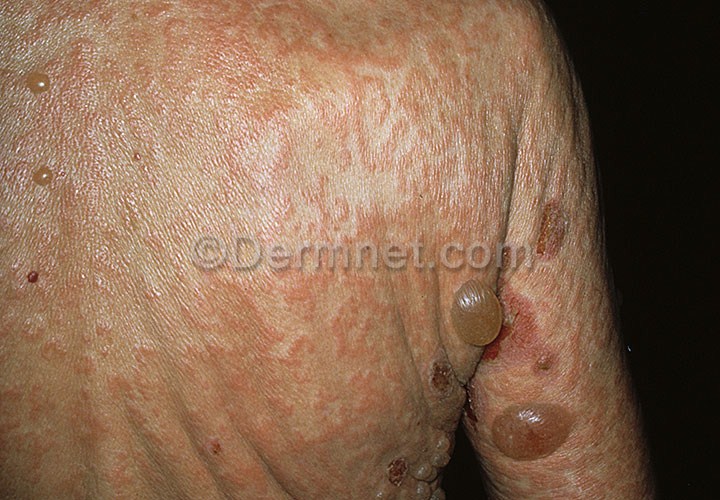
Disease: Bullous Disease Photos